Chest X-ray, AP view. Patient: 34 years old, sex M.
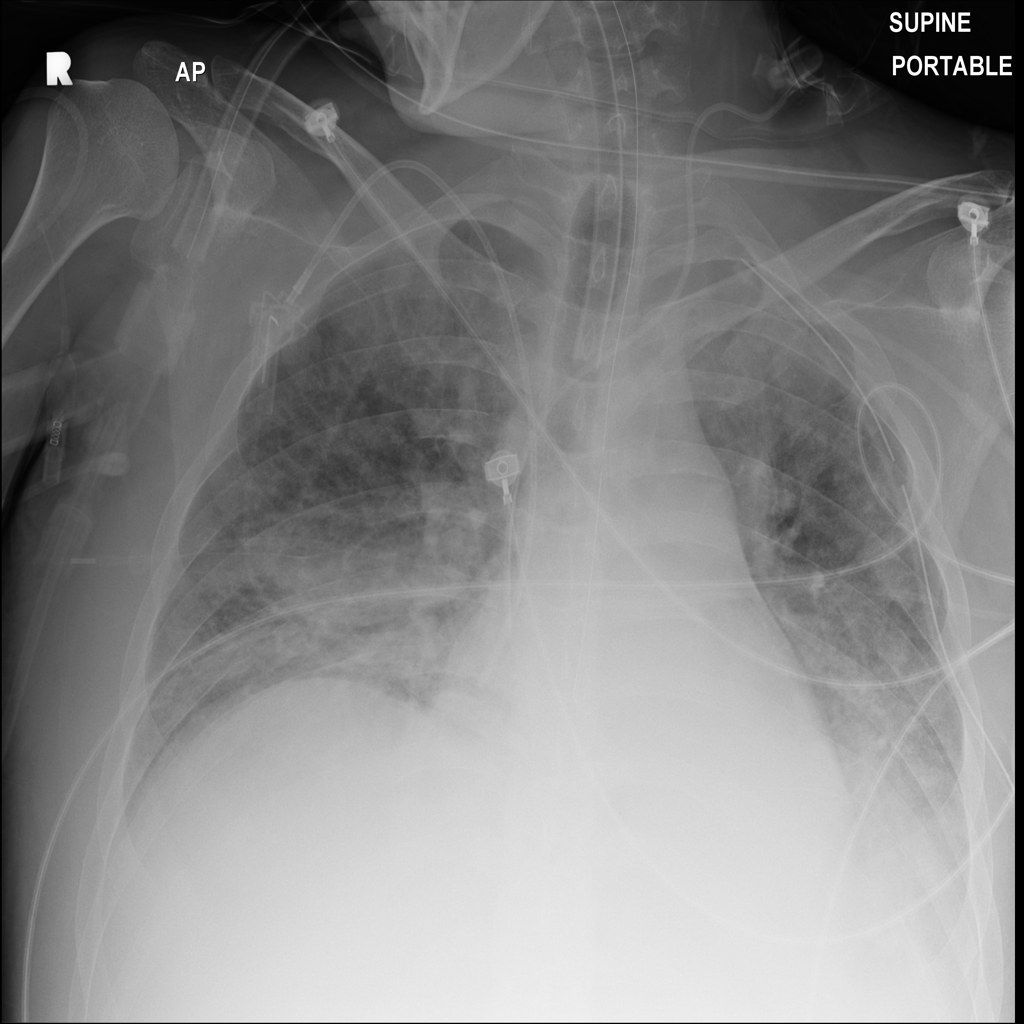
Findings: Edema, Infiltration